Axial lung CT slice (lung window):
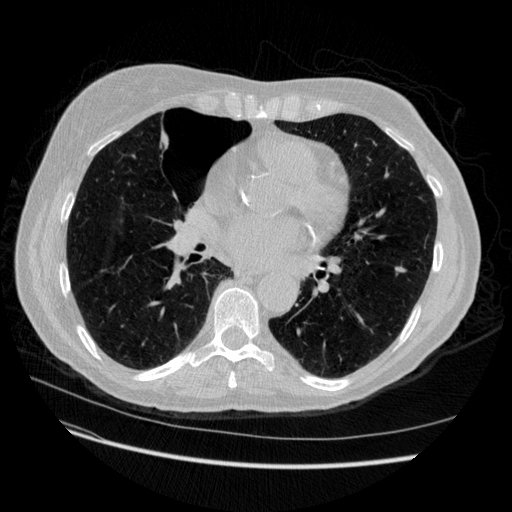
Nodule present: yes
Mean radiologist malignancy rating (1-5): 3